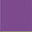
Piece: xx